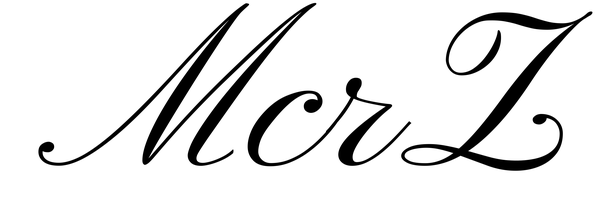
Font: PinyonScript-Regular